Aerial crown-view tile of a tropical tree (Barro Colorado Island, Panama), acquired 20240611:
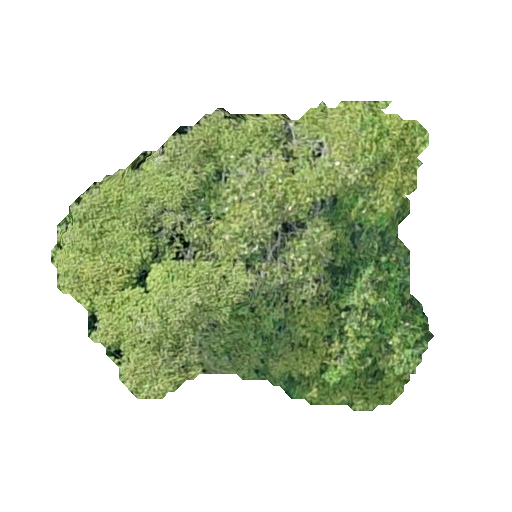
Species: Tachigali panamensis
GBIF accepted scientific name: Tachigali panamensis
Crown area: 137.448 m²